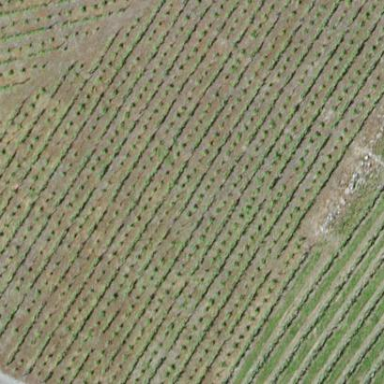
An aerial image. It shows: Beautiful vineyard in the countryside.